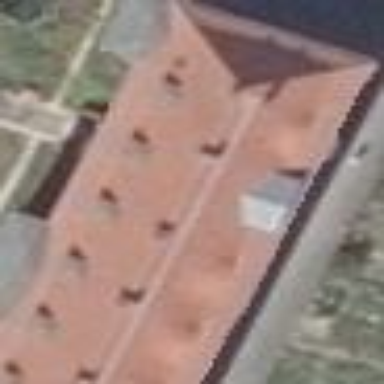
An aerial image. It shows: Historic building.